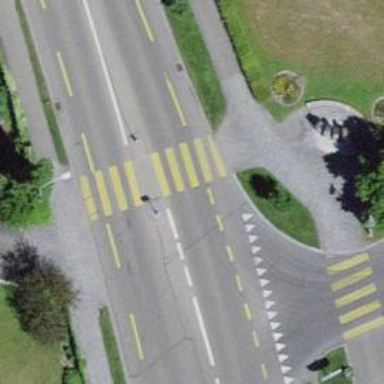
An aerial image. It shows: Marked road crossing with pedestrian island.